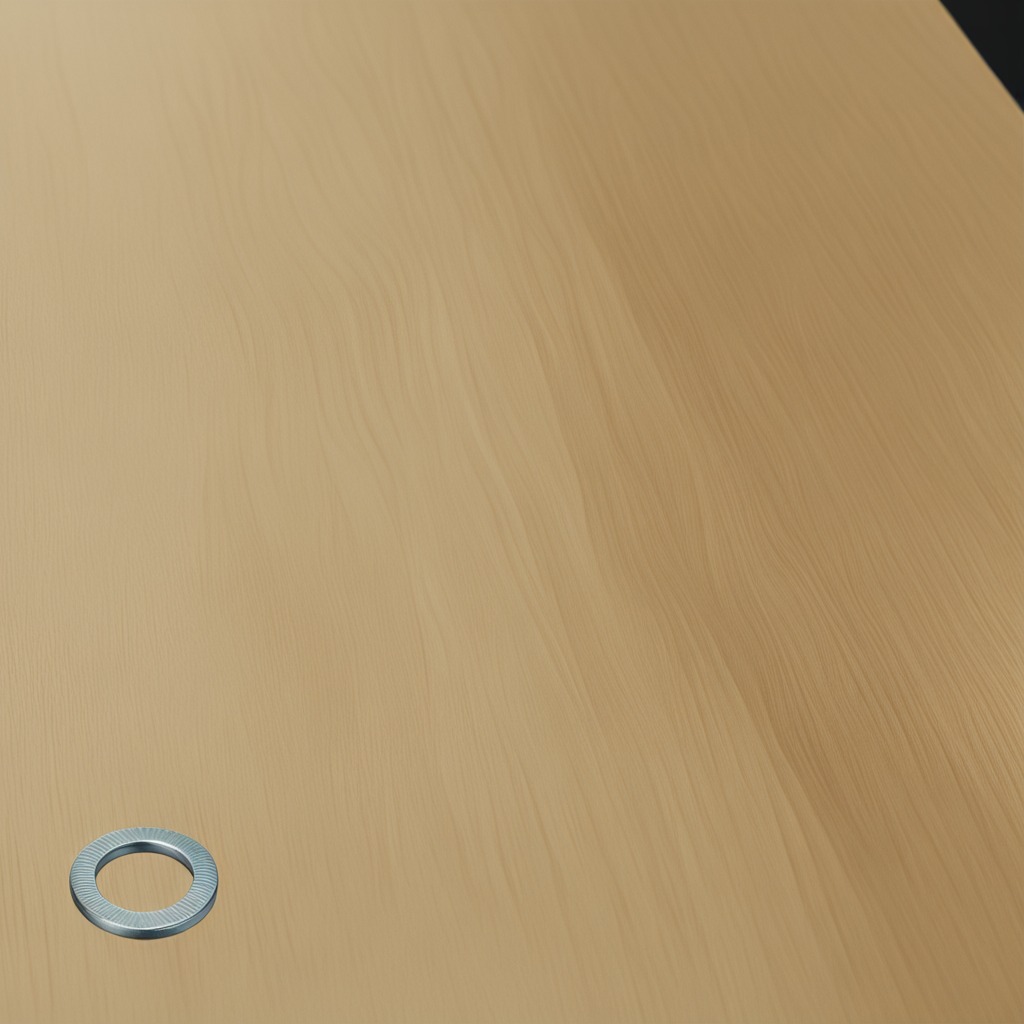
A flat metal washer lying on a plywood surface in a paint workshop lit by afternoon window light.